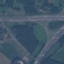
Label: Highway